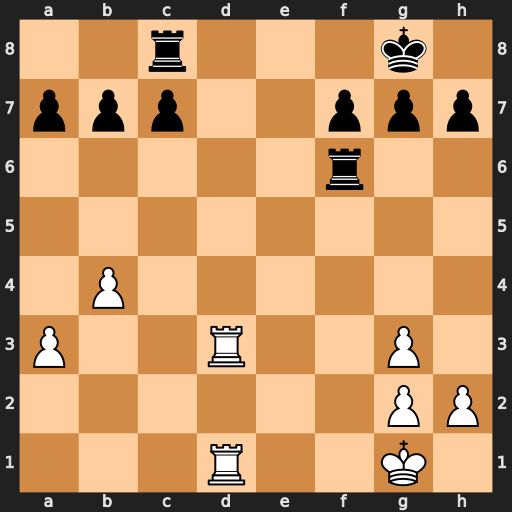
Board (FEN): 2r3k1/ppp2ppp/5r2/8/1P6/P2R2P1/6PP/3R2K1
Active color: w
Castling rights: -
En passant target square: -
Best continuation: Rd8+ Rxd8 Rxd8#